Question: I can't seem to find the option "Enhanced Auth Dialog" like the <URL>, it's simply not listed under "Advanced" do I need to configure anything else in my app settings to get this option available?

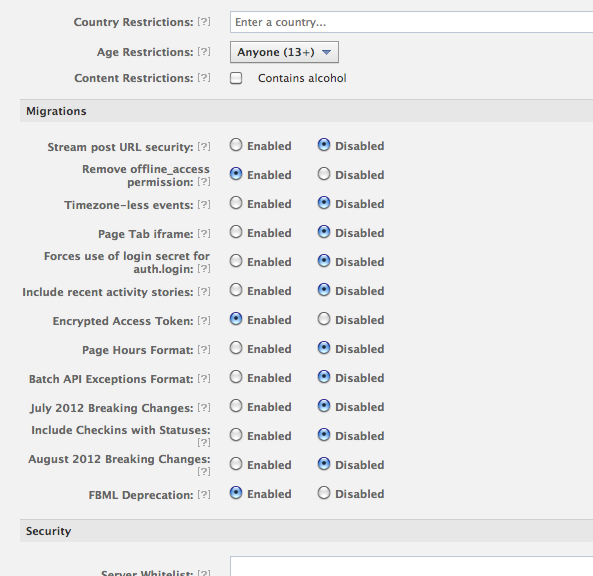
Answer: It is turned on automatically as stated <URL>:
> On February 1, 2012, all apps will be enabled for the improved dialog, but those that haven't fully configured their dialog can disable the setting in the Developer App until February 15, at which time it will be turned on for all apps.